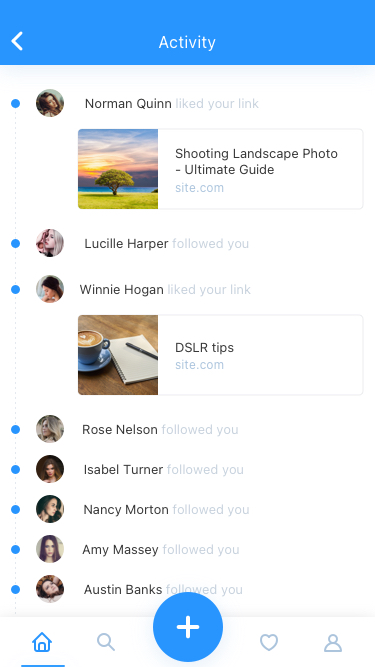
Text in this UI design:
Shooting Landscape Photo - Ultimate Guide
site.com
DSLR tips
site.com
Norman Quinn liked your link
Lucille Harper followed you
Rose Nelson followed you
Isabel Turner followed you
Nancy Morton followed you
Amy Massey followed you
Austin Banks followed you
Winnie Hogan liked your link